Question: I'm trying to detect whenever a shape (XAML), in my case a rectangle, hits another rectangle.
I tried searching for an hour now and still did not find something that helped me out with my problem. I'm also not using XNA so please don't provide me with a solution for XNA.
Just an example of the collision:

thanks in advance!
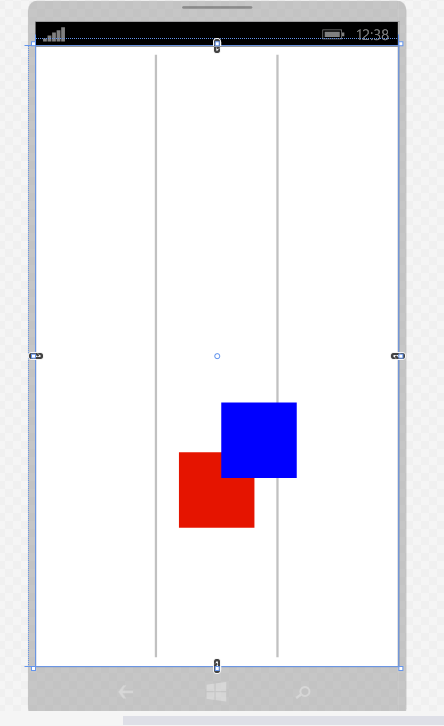
Answer: If you know the 'Location' and 'Size' of each of those rectangles. The collision code is very simple.
A very simple example from <URL>
'''
if (rect1.x < rect2.x + rect2.width &&
rect1.x + rect1.width > rect2.x &&
rect1.y < rect2.y + rect2.height &&
rect1.height + rect1.y > rect2.y)
{
// collision detected!
}
'''